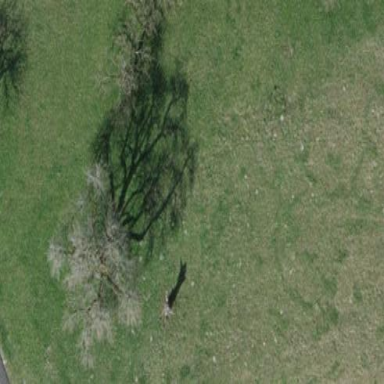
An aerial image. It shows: Orchard.